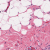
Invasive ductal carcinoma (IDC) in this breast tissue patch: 0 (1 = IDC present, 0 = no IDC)